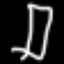
Label: fork